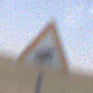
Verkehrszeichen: AmphibienwanderungLinks
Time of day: Midday
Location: Outdoor (Nature)
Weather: PartlyCloudy
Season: NotSpecified
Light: Natural